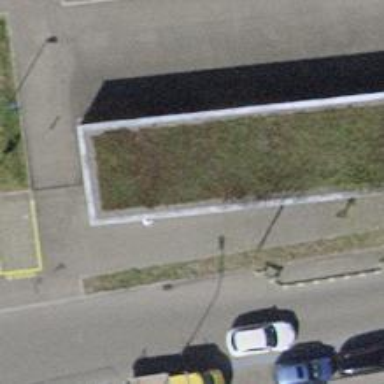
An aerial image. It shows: Bicycle parking facility.